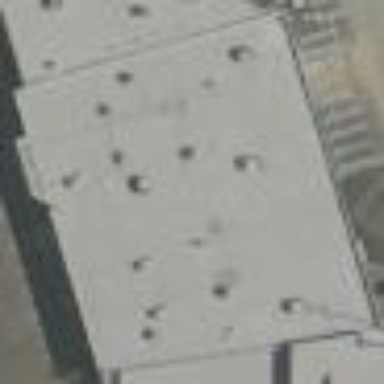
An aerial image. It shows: Warehouse.